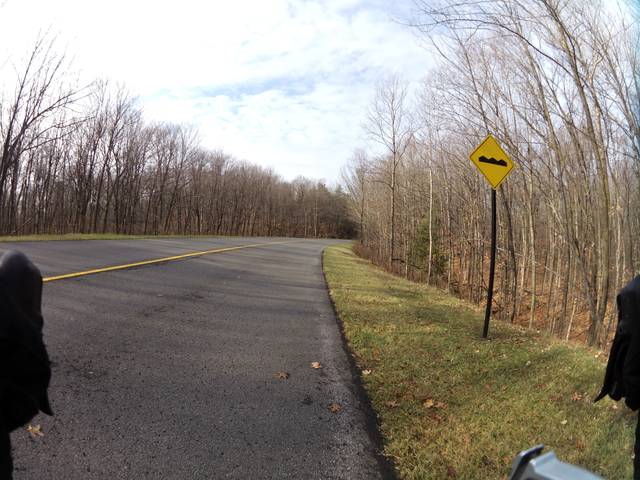
Region: Canada
Coordinates: 45.469, -75.825